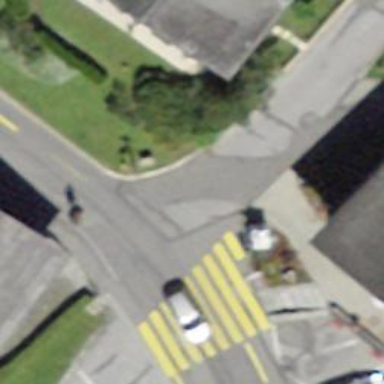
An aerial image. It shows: Asphalt residential road with opposite lane cycleway.